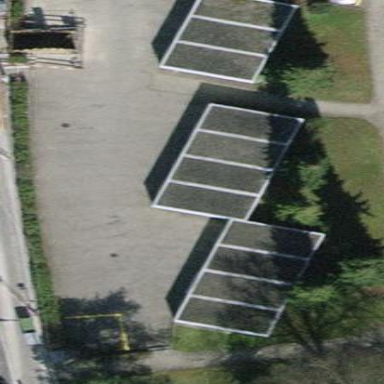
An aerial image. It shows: Group of garages.